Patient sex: M
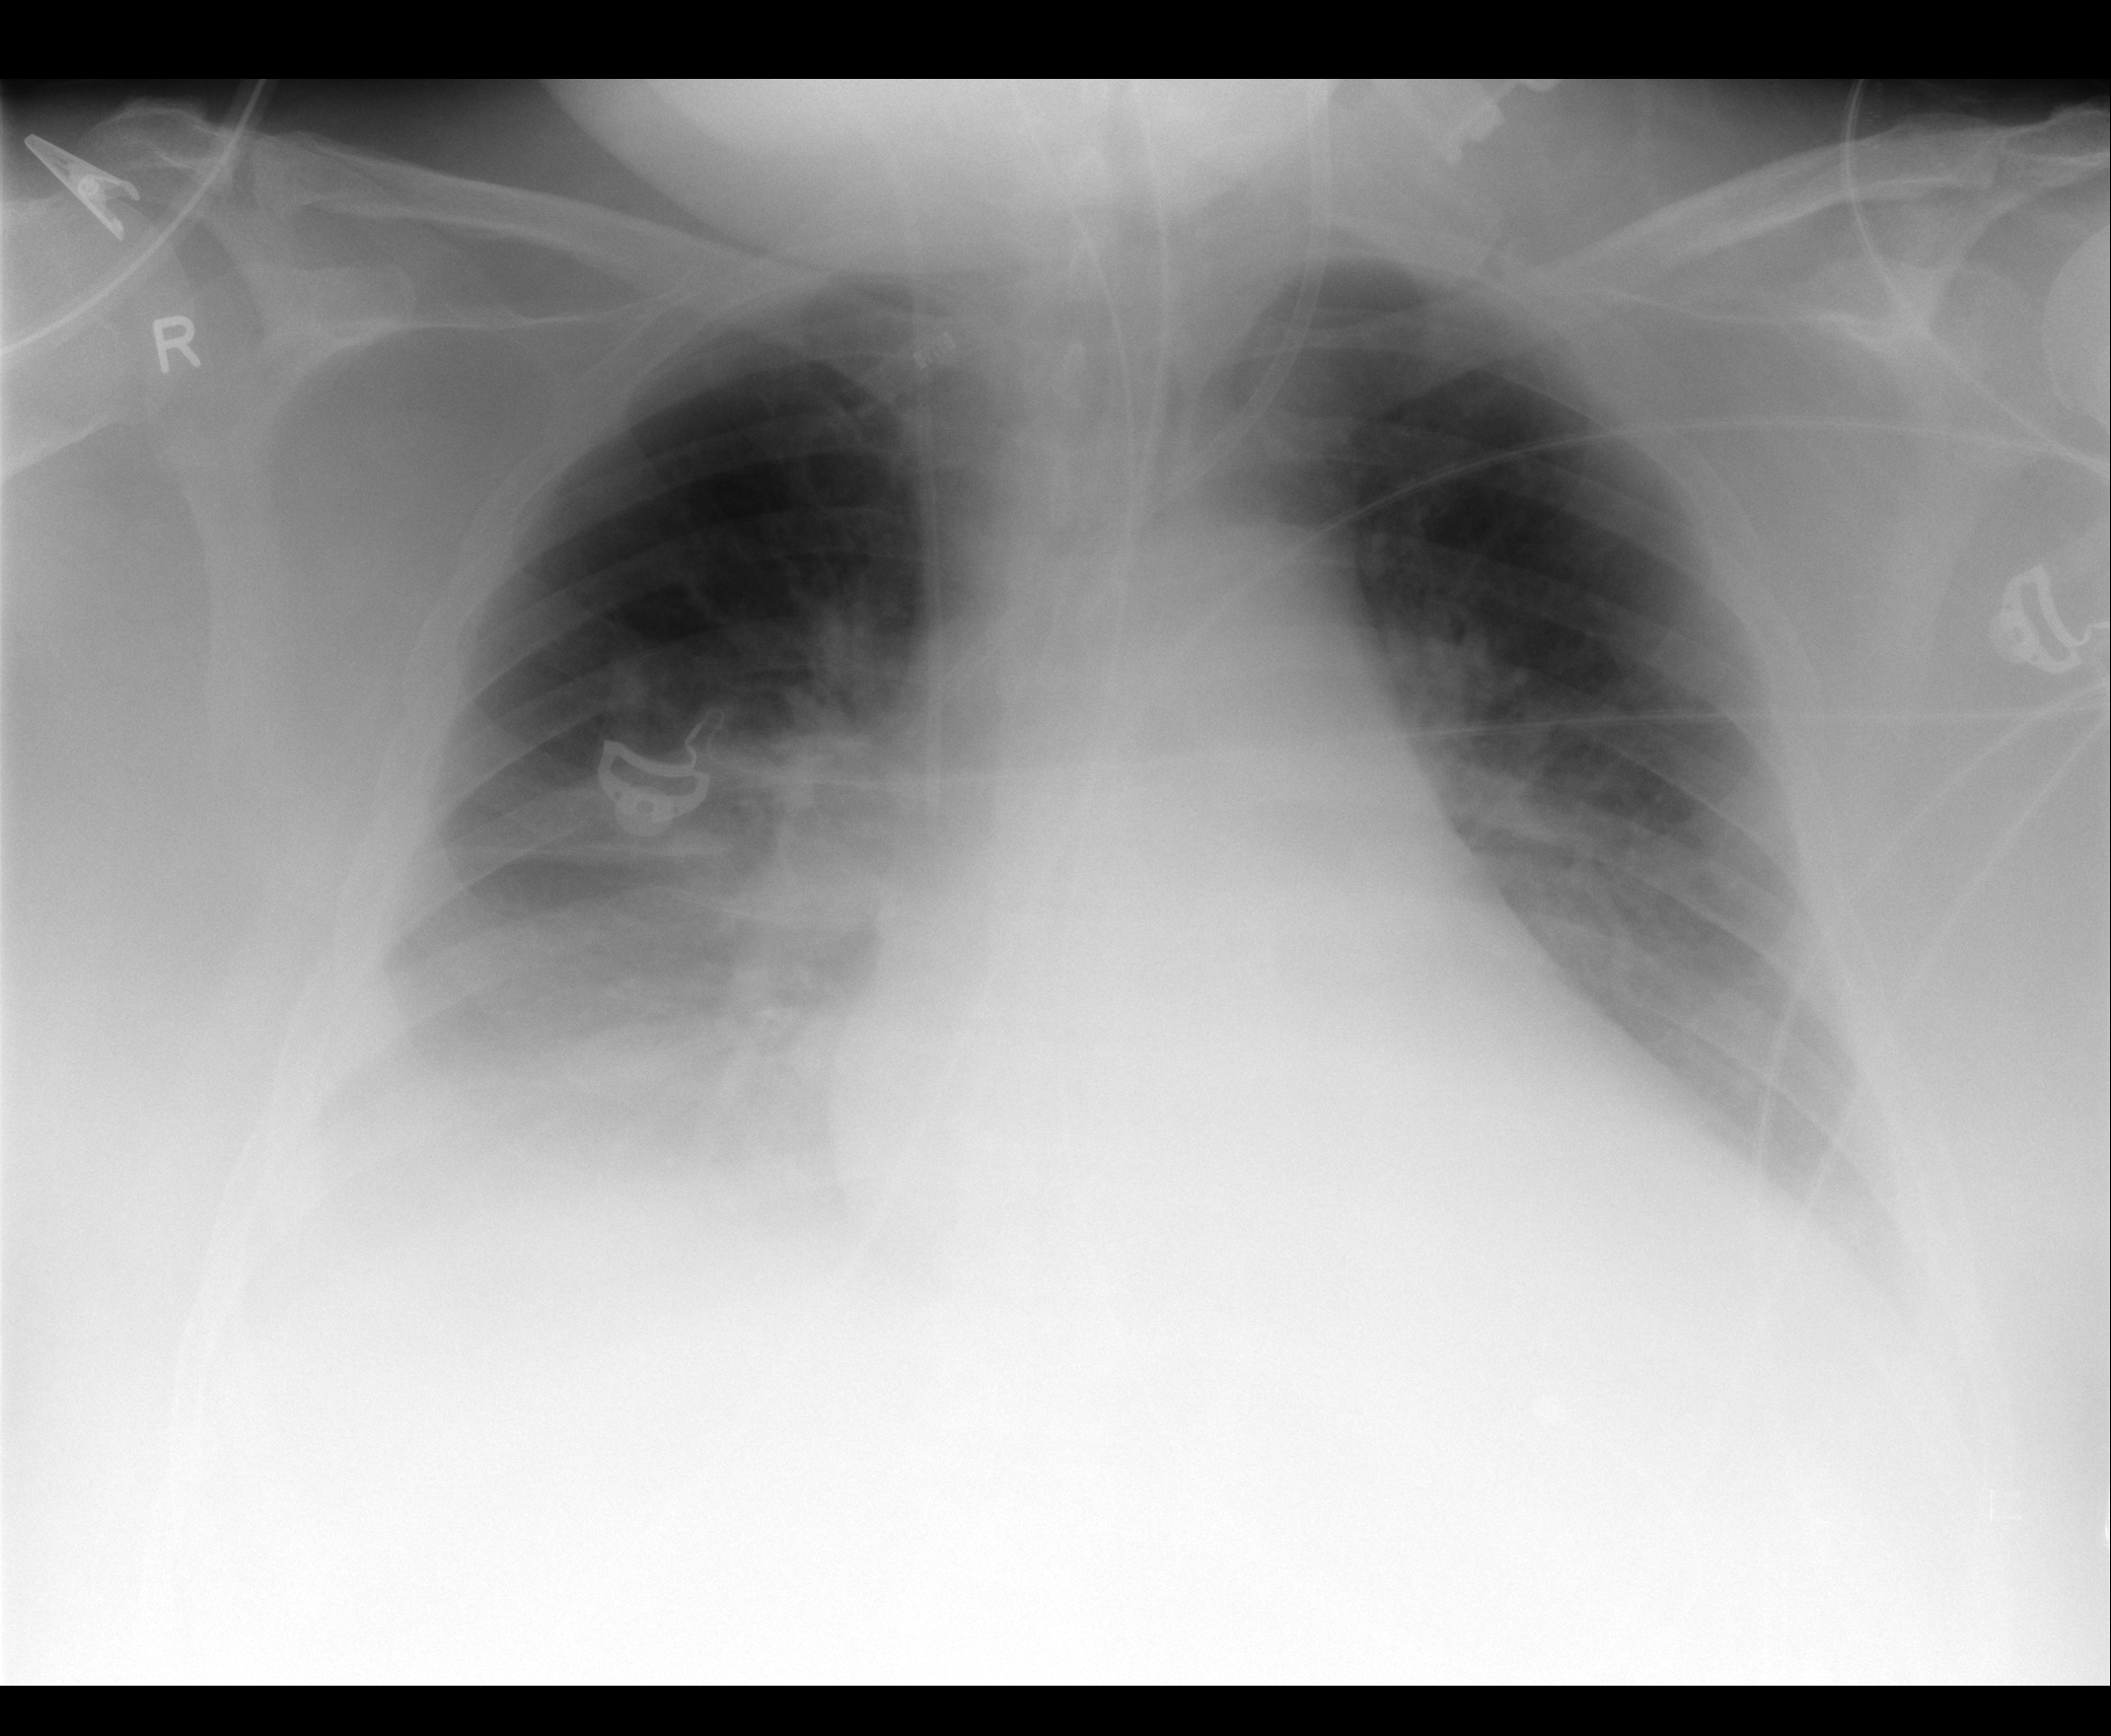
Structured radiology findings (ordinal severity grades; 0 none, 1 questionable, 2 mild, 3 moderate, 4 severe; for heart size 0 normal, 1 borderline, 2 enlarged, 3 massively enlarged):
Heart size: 2
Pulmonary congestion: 2
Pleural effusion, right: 1
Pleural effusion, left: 1
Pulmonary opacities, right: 0
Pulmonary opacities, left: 0
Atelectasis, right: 2
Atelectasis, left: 2